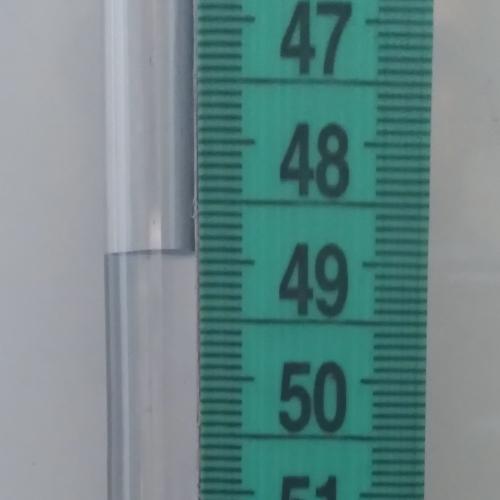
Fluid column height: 48.9 cm